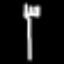
Label: fork